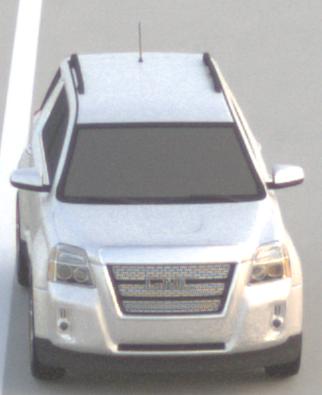
Make: GMC
Model: Terrain
Detailed model: Gen. 1
Model produced from: 2009
Model produced until: 2017
Doors: 5
Color: white
Road condition: dry road
Daytime: sunrise or sunset
Contrast: low contrast